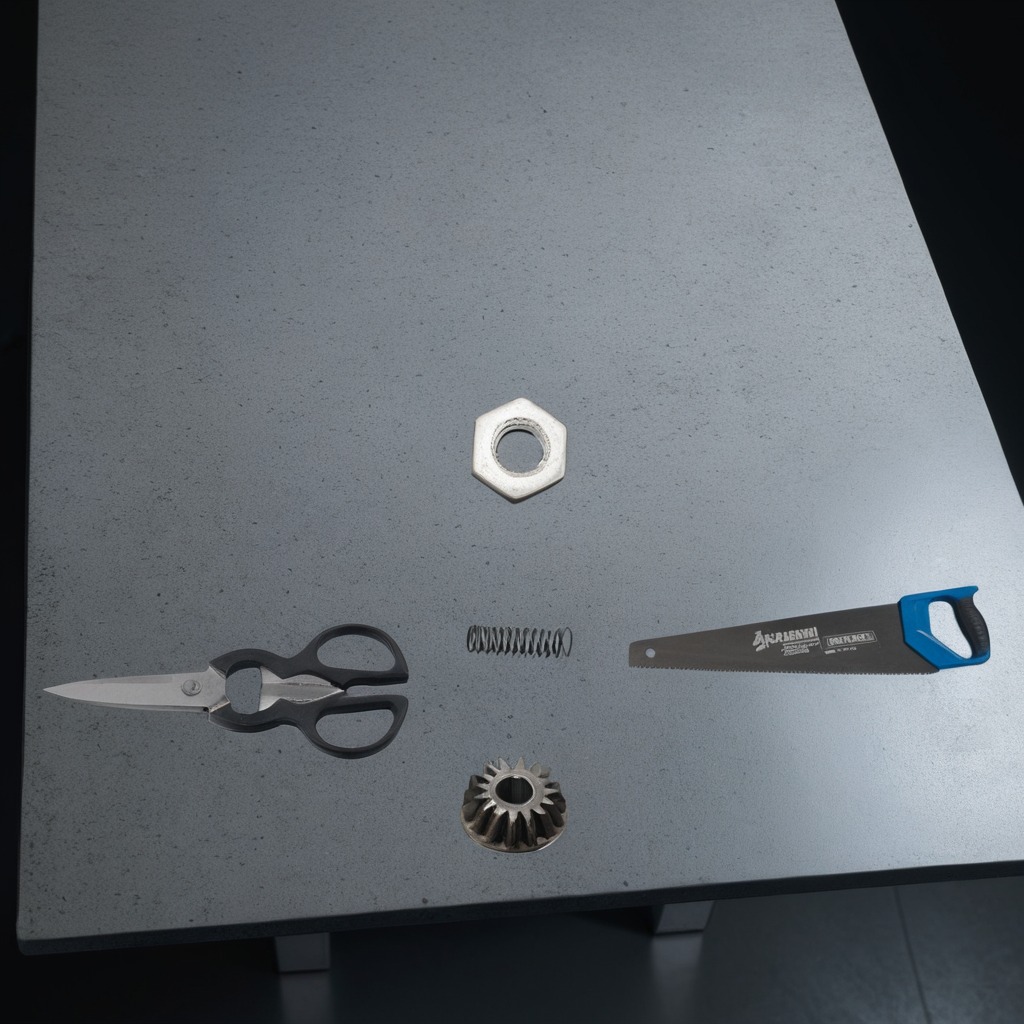
A steel gear with teeth, a coiled metal spring, a handheld metal saw, a metal nut, and a pair of scissors are lying on a clean granite table inside a workshop at night dim ambient light soft shadows worn but